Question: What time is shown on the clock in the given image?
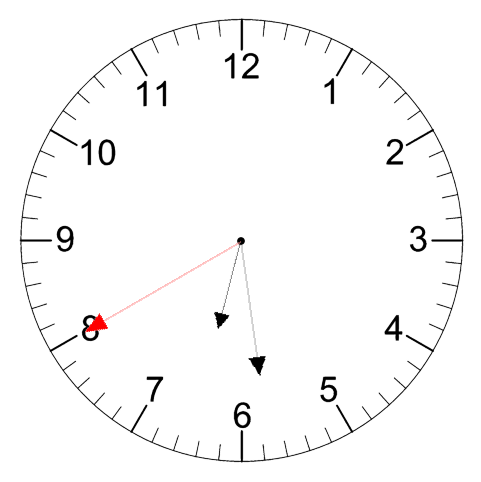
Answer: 06:28:40